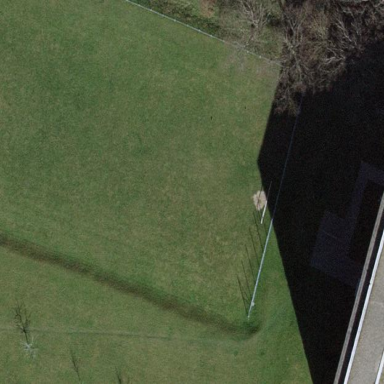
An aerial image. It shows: Soccer pitch for leisureland activities.